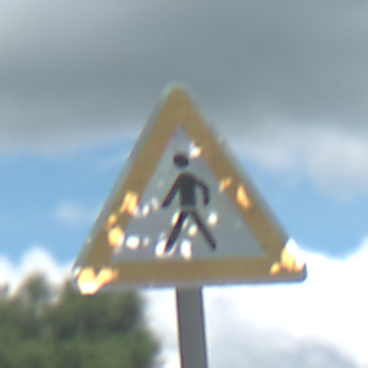
Verkehrszeichen: FussgaengerRechts
Umgebung: Outdoor, Nature
Tageszeit: Midday
Wetter: PartlyCloudy
Licht: Natural
Jahreszeit: NotSpecified
Kontrast: HighContrast